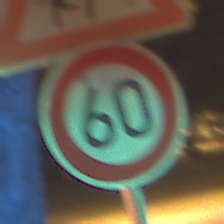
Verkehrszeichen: Geschwindigkeit60
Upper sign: KinderRechts
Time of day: Night
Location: Outdoor (Urban)
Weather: PartlyCloudy
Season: NotSpecified
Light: Artificial